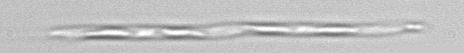
Label: Pseudo-nitzschia